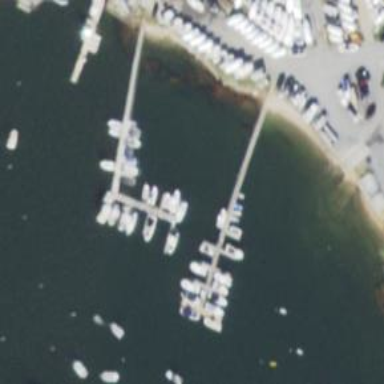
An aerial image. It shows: Commercial mooring pier.